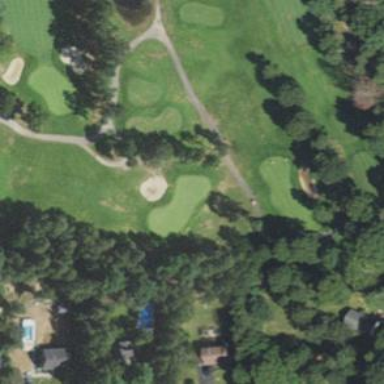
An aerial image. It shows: View of golf hole.